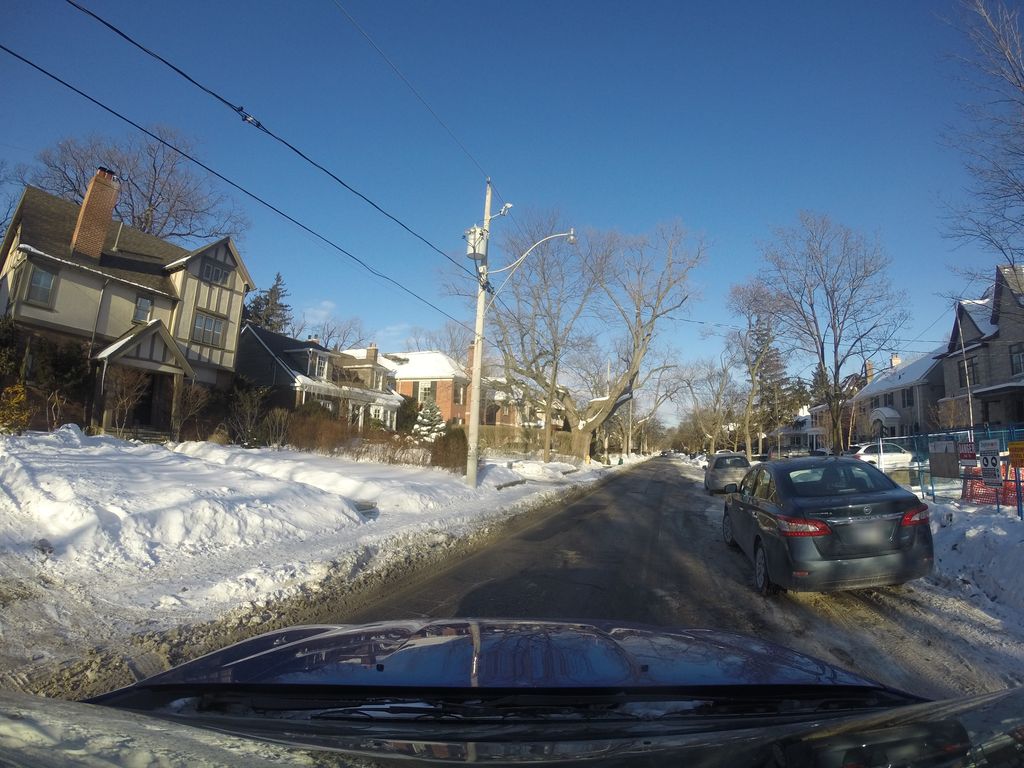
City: toronto